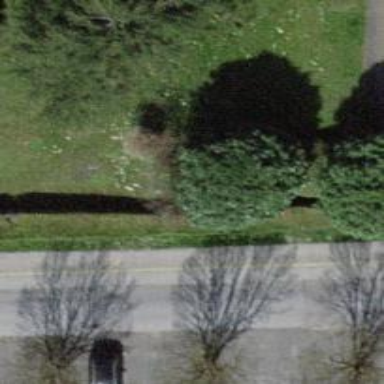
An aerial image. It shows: Urban tree with evergreen needle-leaved foliage.